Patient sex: M
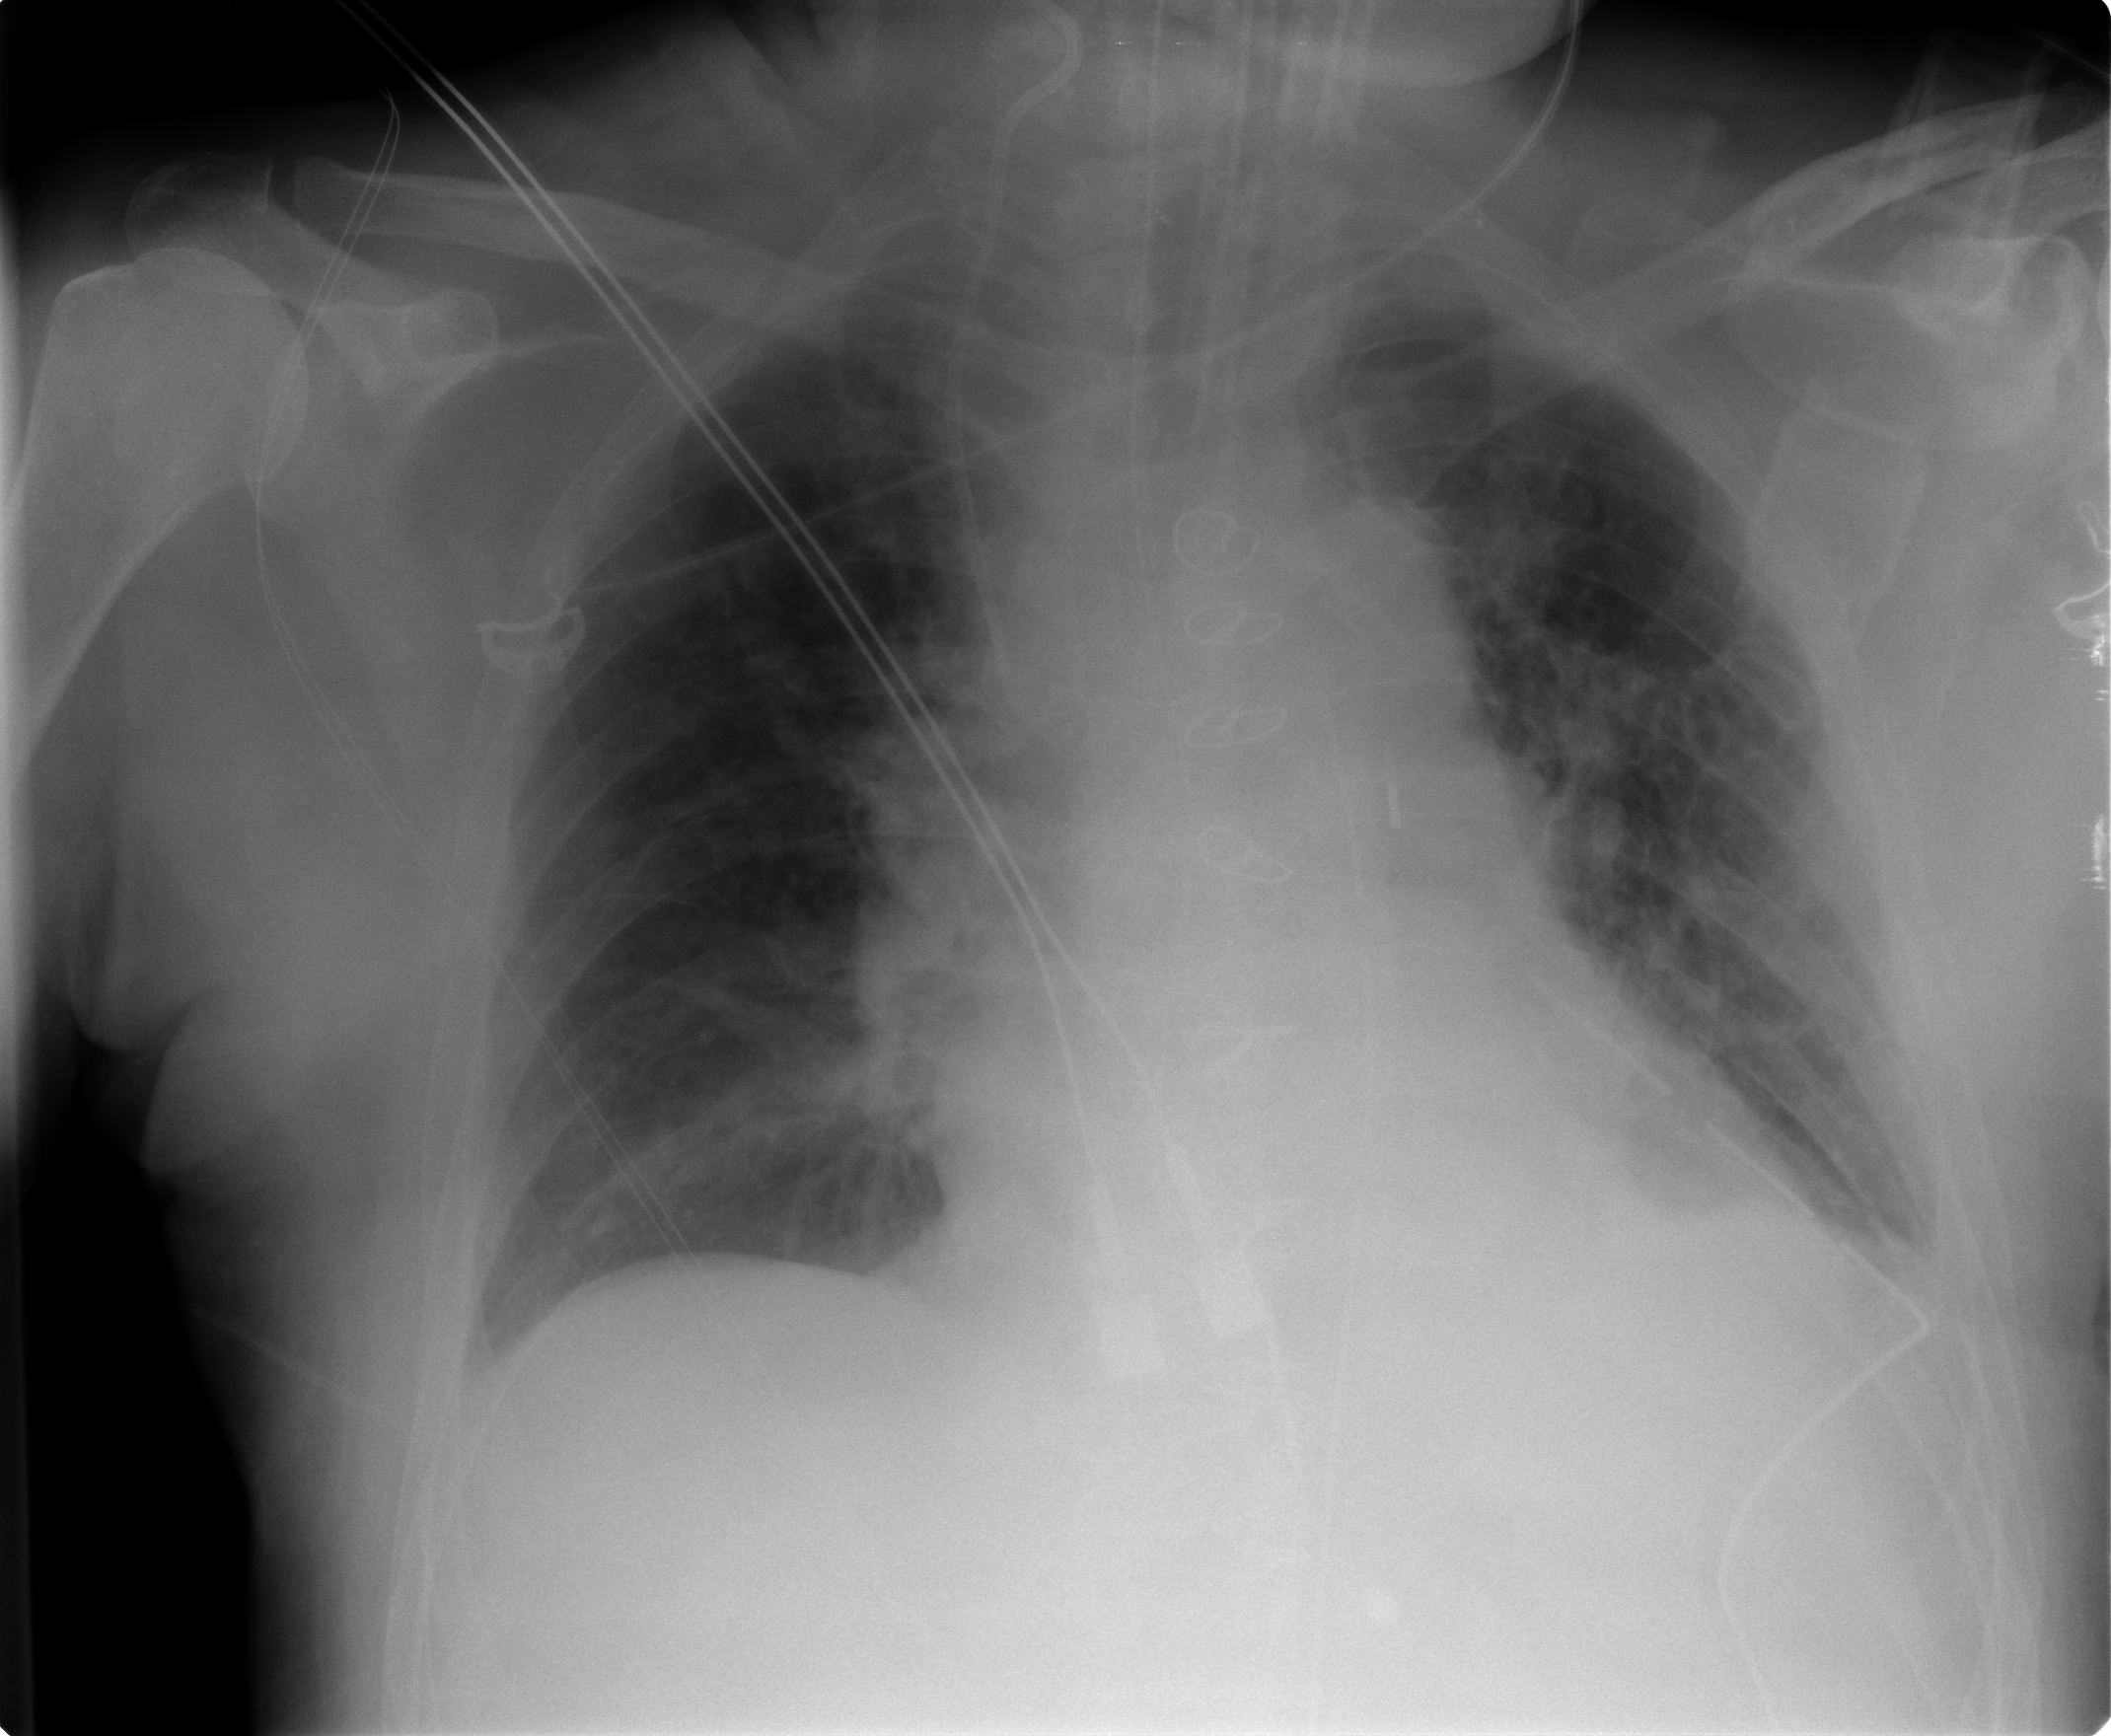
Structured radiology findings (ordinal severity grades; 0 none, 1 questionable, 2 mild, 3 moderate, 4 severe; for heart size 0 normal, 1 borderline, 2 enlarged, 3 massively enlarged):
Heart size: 0
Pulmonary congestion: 1
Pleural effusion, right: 0
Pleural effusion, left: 1
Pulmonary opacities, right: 0
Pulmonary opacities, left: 0
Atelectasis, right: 2
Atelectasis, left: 2